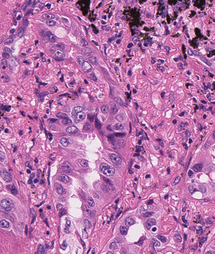
Tumor epithelial tissue: yes
Tumor-associated stroma tissue: yes
Normal tissue: no